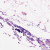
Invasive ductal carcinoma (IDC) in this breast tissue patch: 0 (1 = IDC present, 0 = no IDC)